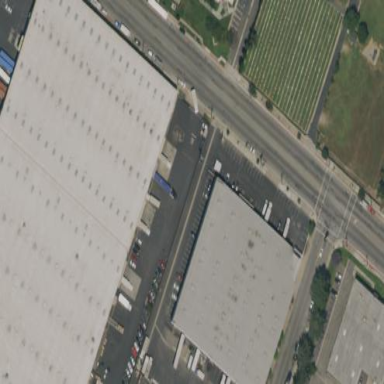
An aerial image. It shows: Warehouse.